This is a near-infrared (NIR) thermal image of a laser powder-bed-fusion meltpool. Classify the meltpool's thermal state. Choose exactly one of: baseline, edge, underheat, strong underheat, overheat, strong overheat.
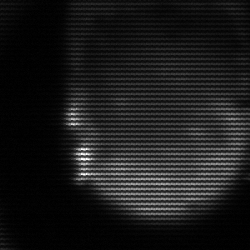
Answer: edge